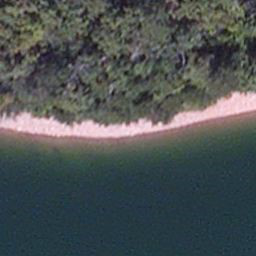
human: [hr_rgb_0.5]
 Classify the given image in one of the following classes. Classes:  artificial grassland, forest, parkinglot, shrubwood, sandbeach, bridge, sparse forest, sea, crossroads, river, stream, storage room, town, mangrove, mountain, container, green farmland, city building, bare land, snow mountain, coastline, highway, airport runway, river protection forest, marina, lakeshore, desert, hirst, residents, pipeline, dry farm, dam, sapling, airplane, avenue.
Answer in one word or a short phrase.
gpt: lakeshore